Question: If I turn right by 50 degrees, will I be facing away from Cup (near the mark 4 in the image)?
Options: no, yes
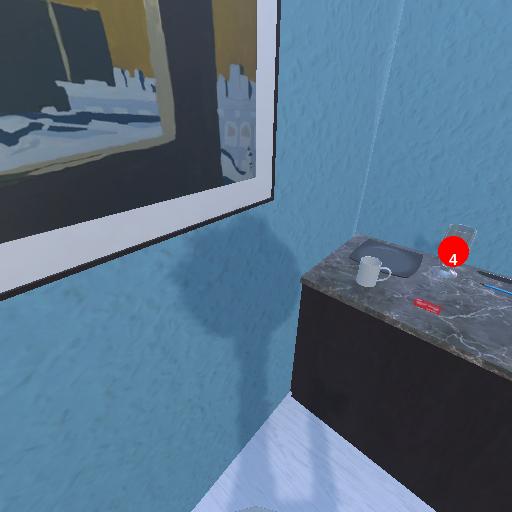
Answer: no